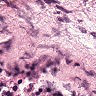
Metastatic tissue present: no